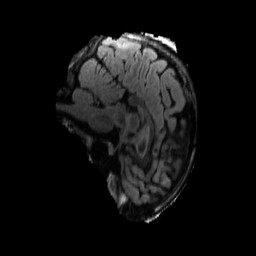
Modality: FLAIR
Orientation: sagittal
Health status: ill
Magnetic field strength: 3 T